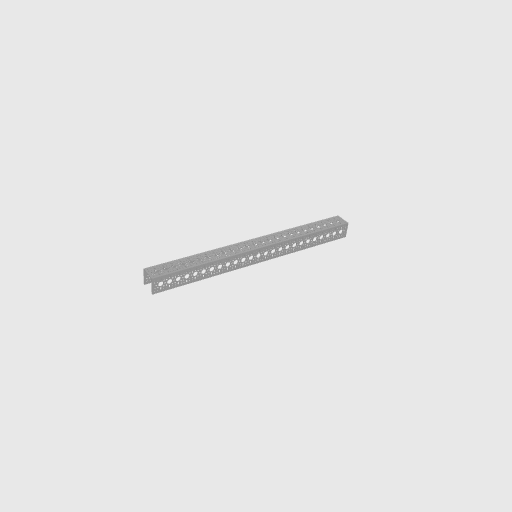
Part: UChannel25H